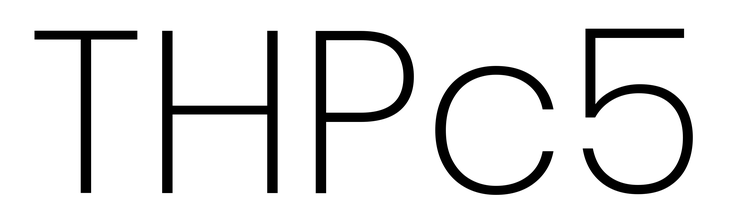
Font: Poppins-ExtraLight